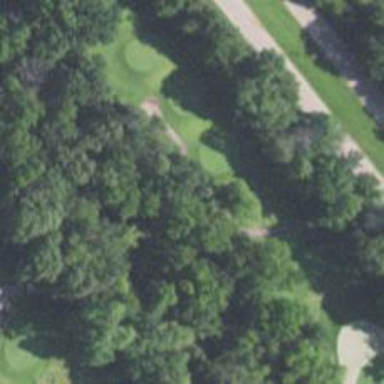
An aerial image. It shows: Path for both roads and golfers.